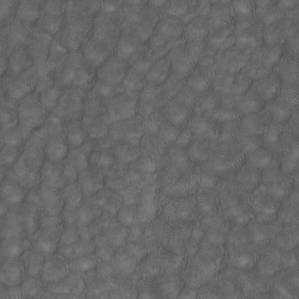
Label: non_frost